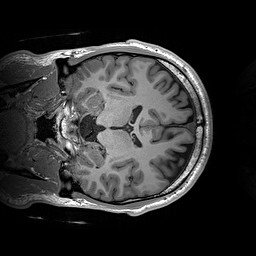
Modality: T1w
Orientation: coronal
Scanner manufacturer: siemens
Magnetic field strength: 3 T
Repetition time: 2.2 s
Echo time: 0.00244 s